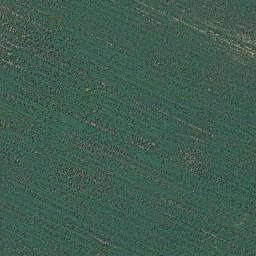
Label: agricultural